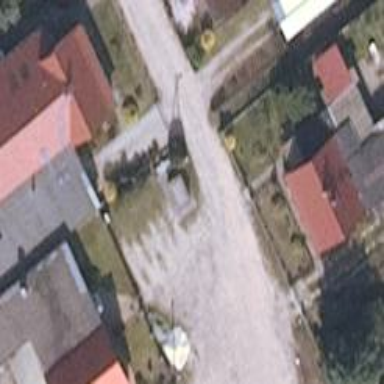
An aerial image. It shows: Residential road with ground surface.